Aerial crown-view tile of a tropical tree (Barro Colorado Island, Panama), acquired 20250915:
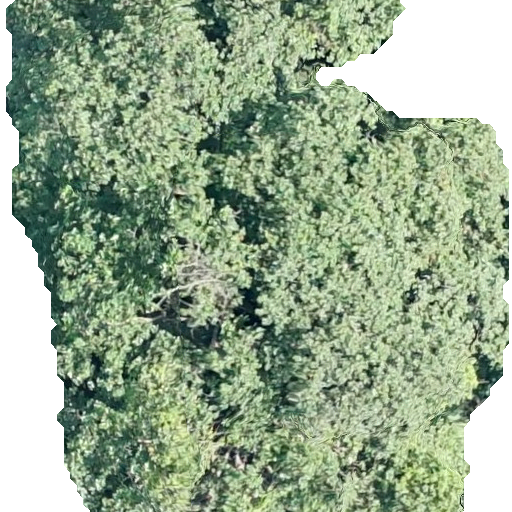
Species: Hieronyma alchorneoides
GBIF accepted scientific name: Hieronyma alchorneoides
Crown area: 373.293 m²